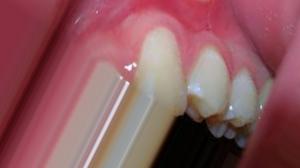
Condition: Mouth Ulcer